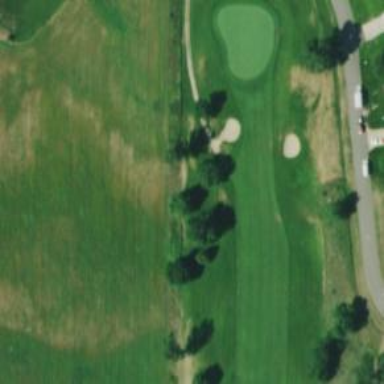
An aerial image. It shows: Path for both roads and golfers.